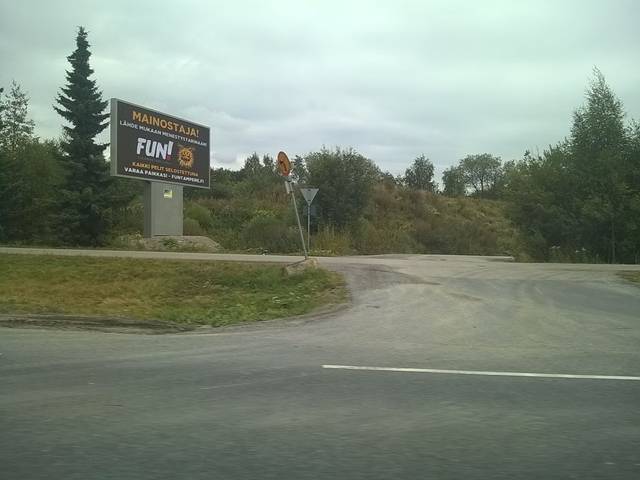
Region: Finland
Coordinates: 61.491, 23.824